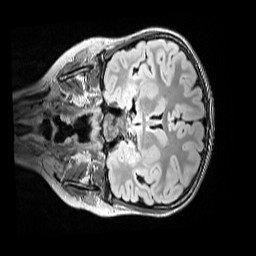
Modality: FLAIR
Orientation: coronal
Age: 10
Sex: female
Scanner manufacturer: siemens
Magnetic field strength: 3 T
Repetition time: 5 s
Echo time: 0.388 s